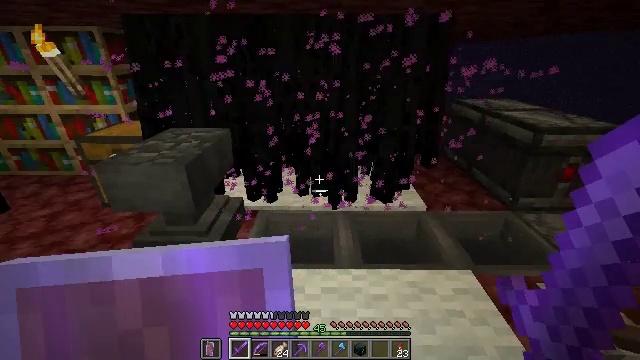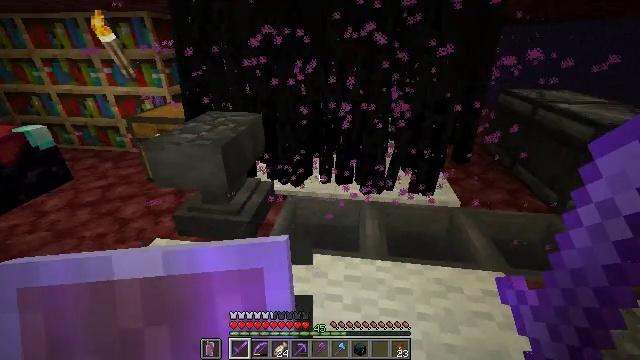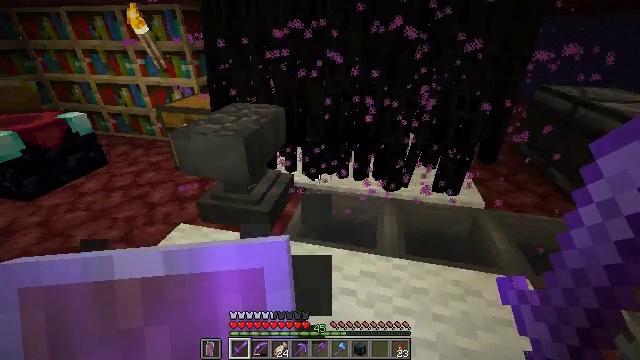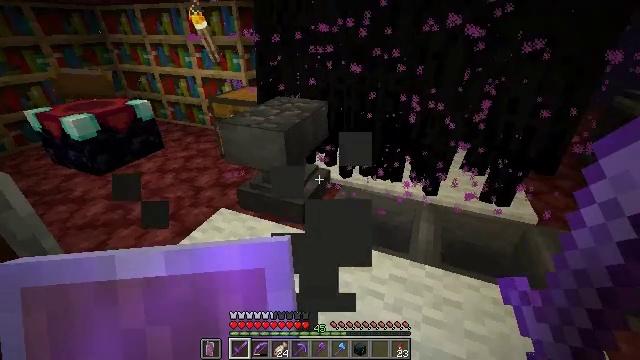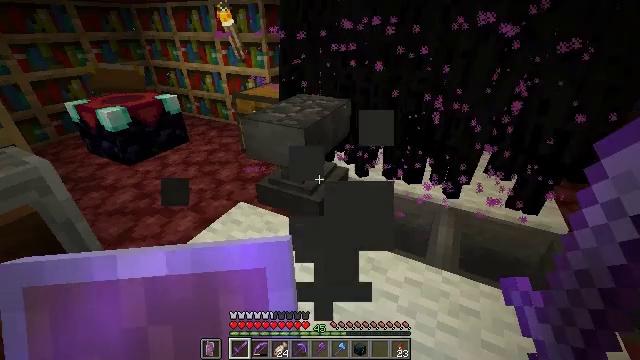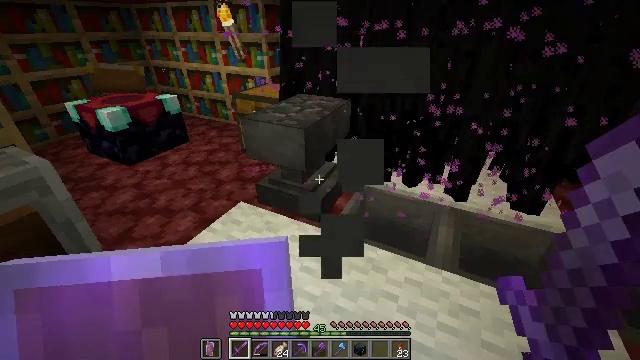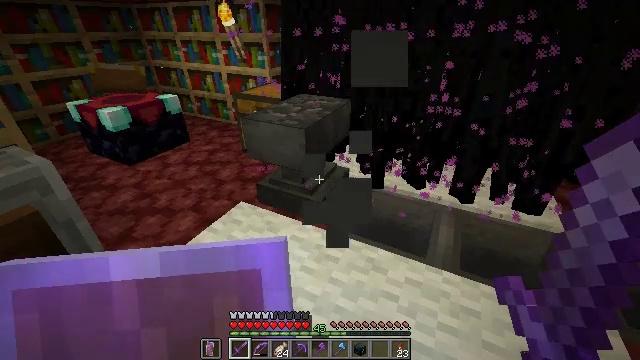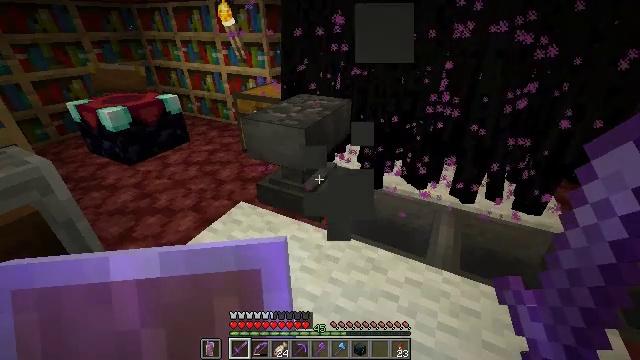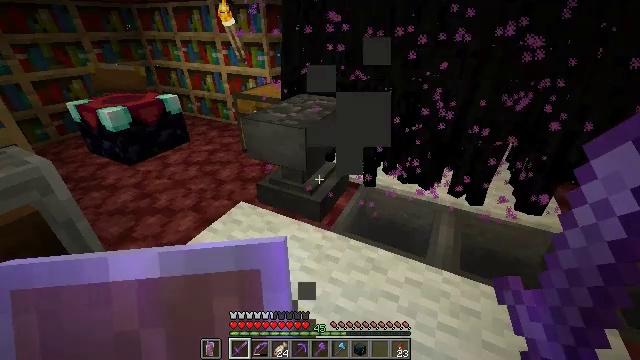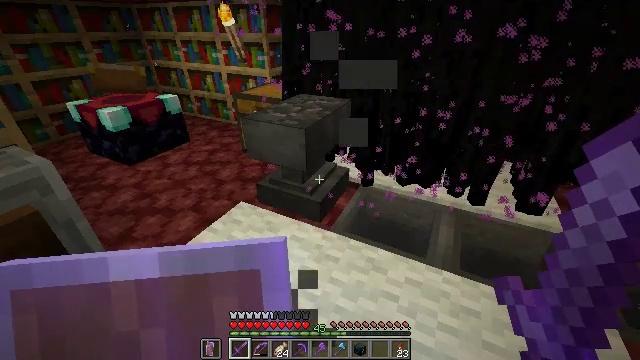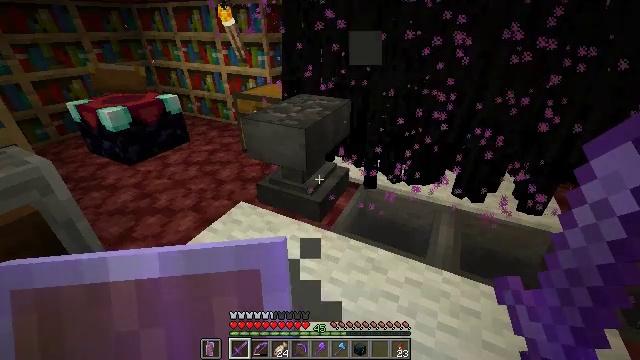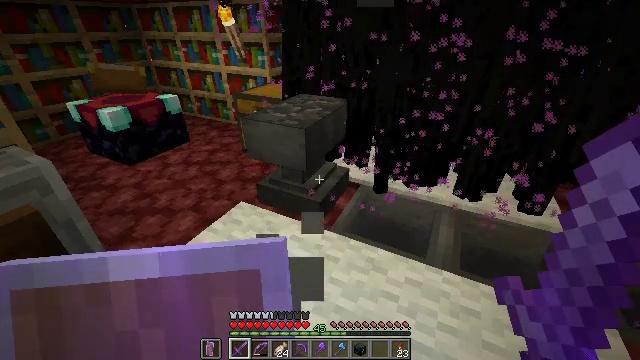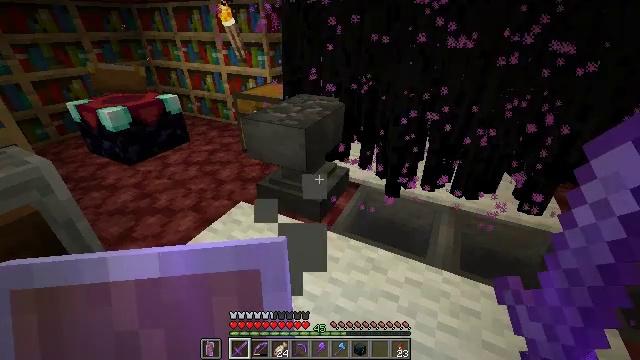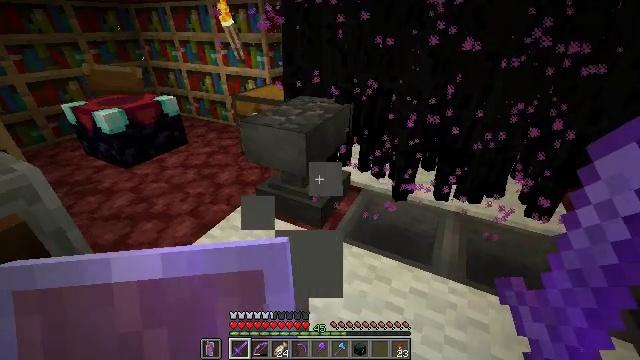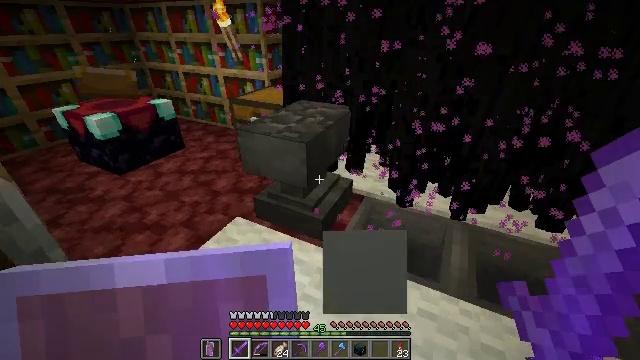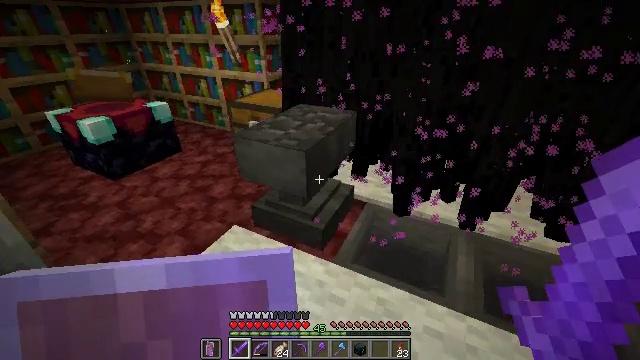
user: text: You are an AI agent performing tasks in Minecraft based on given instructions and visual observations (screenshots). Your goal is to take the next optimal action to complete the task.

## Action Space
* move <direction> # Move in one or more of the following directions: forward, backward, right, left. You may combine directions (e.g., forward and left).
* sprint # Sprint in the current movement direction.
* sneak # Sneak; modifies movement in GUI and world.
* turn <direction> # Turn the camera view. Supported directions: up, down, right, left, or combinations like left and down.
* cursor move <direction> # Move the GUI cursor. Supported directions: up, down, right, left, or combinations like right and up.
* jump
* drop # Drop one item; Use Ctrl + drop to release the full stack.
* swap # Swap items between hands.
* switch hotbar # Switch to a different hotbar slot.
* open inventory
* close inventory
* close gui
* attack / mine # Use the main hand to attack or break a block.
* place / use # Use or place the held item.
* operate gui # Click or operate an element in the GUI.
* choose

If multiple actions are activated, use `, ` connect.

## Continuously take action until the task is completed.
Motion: motion action
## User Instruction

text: Remove an ender pearl from the inventory.
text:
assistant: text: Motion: turn left and down
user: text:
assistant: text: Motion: turn left and down
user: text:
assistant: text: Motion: turn left
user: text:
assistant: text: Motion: turn left
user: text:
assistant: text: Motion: no_op
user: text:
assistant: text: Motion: no_op
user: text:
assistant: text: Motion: no_op
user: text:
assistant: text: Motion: no_op
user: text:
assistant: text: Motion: no_op
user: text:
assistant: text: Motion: no_op
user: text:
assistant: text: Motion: no_op
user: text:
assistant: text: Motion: no_op
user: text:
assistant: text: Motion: move forward
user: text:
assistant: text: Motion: move forward
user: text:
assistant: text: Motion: move forward
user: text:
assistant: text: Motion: move forward
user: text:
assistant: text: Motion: move forward
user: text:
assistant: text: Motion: turn left
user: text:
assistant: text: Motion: turn left and up
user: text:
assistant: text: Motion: turn left and up
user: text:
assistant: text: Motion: turn left
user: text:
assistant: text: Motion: no_op
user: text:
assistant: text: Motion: no_op
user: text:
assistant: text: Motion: no_op
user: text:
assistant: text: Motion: no_op
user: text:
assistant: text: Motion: no_op
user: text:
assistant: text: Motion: no_op
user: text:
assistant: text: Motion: no_op
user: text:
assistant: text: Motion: no_op
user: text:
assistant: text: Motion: no_op